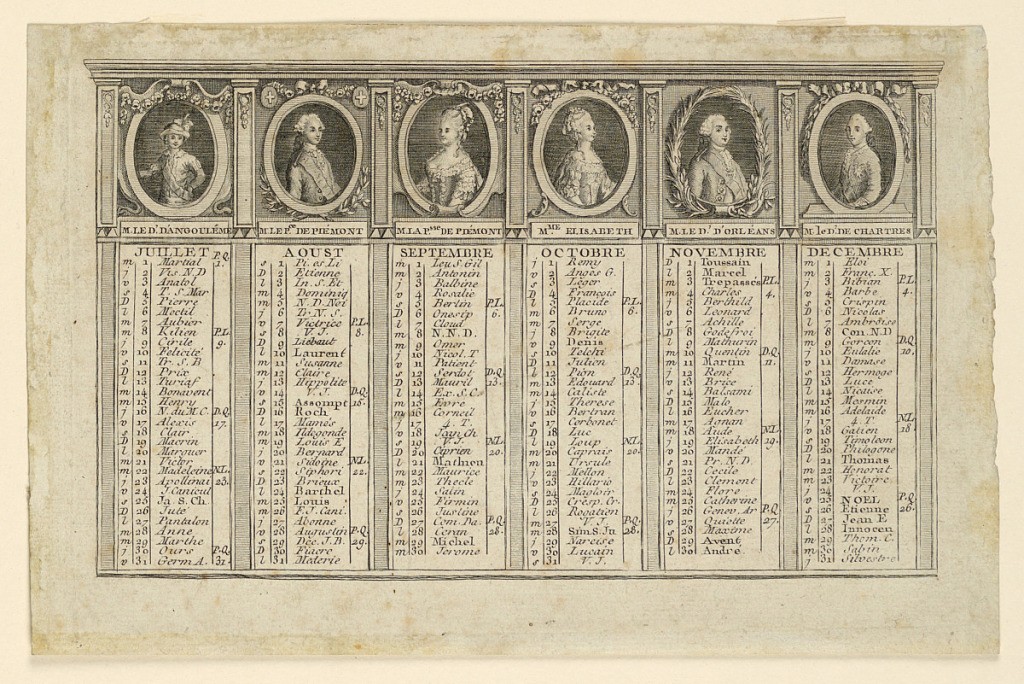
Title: Almanac for the Second Half of the Year 1778
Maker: Louis-Joseph Mondhare, French, 1734–1799
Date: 1777
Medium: Engraving and etching on paper
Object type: Print
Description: Scheme as -3. The portraits represent: the Duke of Angoulême (1775-1844), "M. LE D' D'ANGOULÊME"; the prince of Piedmon, "M. LE Pce DE PIÉDMONT"; his wife, "M. LA Psse DE PIÉDMONT"; princess Elizabeth of France (1764-1794), "Mme ELISABETH"; the Duke of Orléans (1725-1785) "M. LE D' D'ORLÉANS"; the Duke of Chartres. "M. le D' DE CHARTRES".